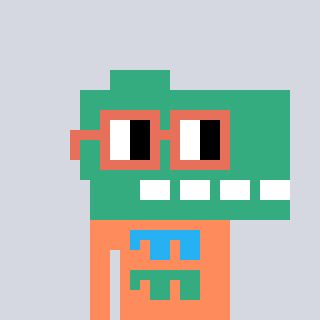
a pixel art character with square orange glasses, a dino-shaped head and a peachy-colored body on a cool background